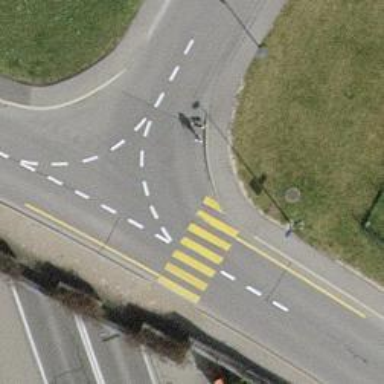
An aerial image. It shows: Marked road crossing.